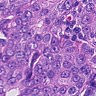
Metastatic tissue present: yes